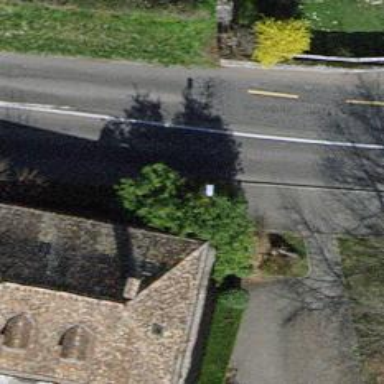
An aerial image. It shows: Primary highway with separate asphalt sidewalks.